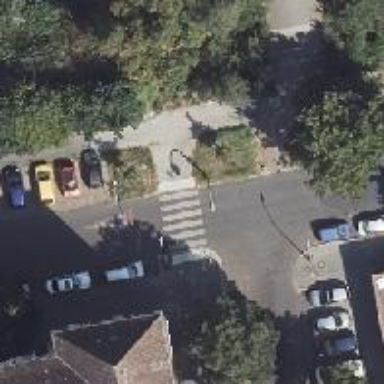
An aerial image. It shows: Asphalt cycleway that serves as link for cyclists.